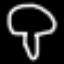
Label: mushroom